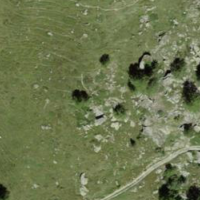
EUNIS habitat code: 23
Species observed at this site:
Sempervivum montanum
Aricia artaxerxes
Lathyrus pratensis